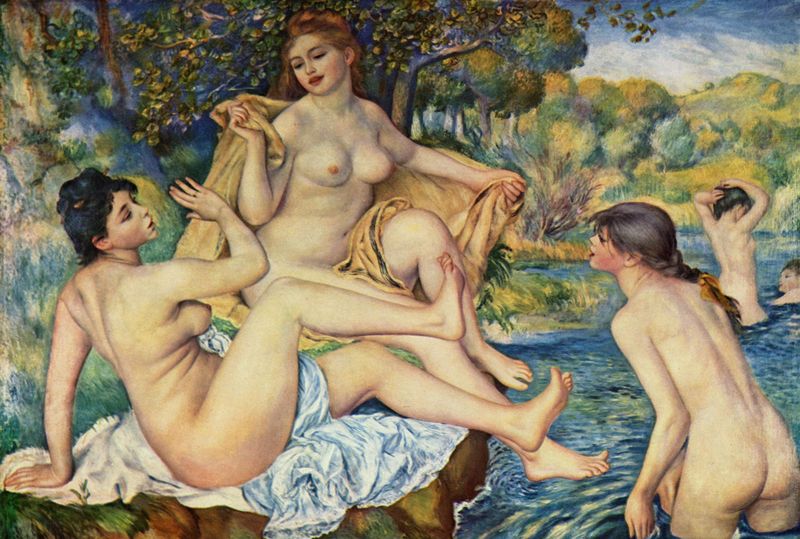
Titel: Die großen Badenden
Künstler: Pierre Auguste Renoir
Standort: Philadelphia (Pennsylvania)
Institution: Philadelphia Museum of Art
Schlagwörter: akt, baum, blau, blätter, felsen, fuß, gemälde, gruppe, hand, haut, himmel, körper, laub, meer, nackt, wasser, weiß, wolken, akte, baden, badende, bäume, cezanne, fluss, frauen, gelb, grün, impressionismus, landschaft, mädchen, see, sitzen, teich, ufer, wäsche, äste, auguste renoir, bewegung, braun, brust, busen, frankreich, frau, frisur, frisuren, geste, haar, kleid, licht, mund, nase, profil, renoir, rücken, schwarz, blick, gras, rot, tuch, wiese, beige, expressionismus, gespräch, malerei, schleife, arm, arme, augen, barock, falten, gesicht, stehen, stein, steine, hände, öl, bach, erde, gräser, natur, strauch, zweige, busch, büsche, gebüsch, gewässer, sträucher, boden, haare, pose, stoff, tücher, decke, lippen, schultern, wald, kinder, beine, bein, brüste, füße, gesäß, hintern, sommer, wellen, liebe, lasziv, liegen, unterhaltung, haltung, moderne, fels, linien, seine, strömung, spielen, zopf, impressionistisch, handtuch, mimik, nabel, bauch, nackte, knie, knöchel, oberschenkel, zehen, bisen, striche, bad, spiel, waschen, badend, schwimmen, abtrocknen, rückenakt, gestik, gestus, rote haare, lust, nymphe, wollust, nymphen, abstützen, aufgestützt, sisley, ferse, fersen, pferdeschwanz, corot, abwehr, freundinnen, reinigung, gespielinnen, drall, nacktbaden, hare, mädche, ate, barfuß handtücher, gespielinne, mädchengruppe, po, mann#, nu